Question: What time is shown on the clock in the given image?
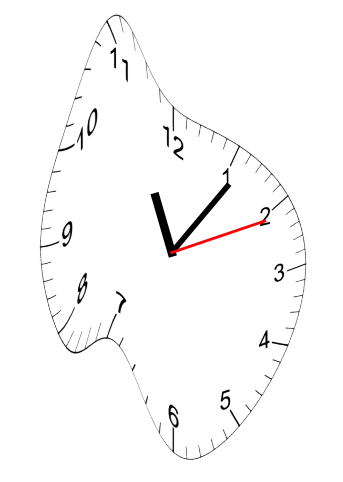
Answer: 11:06:11